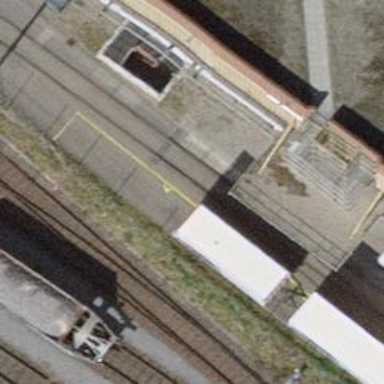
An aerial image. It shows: Railway switch.